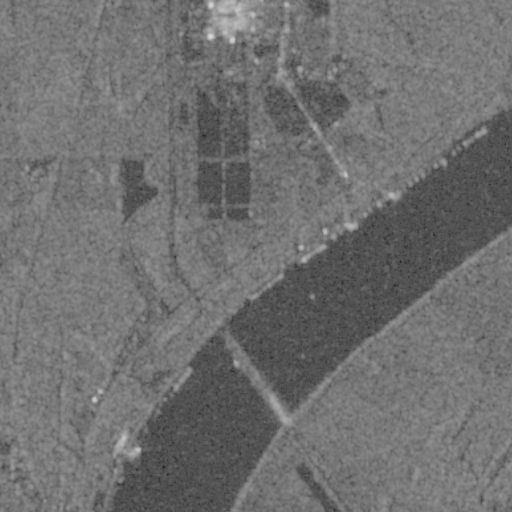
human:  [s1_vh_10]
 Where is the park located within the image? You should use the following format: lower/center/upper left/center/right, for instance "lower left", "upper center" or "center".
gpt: The park is located in the lower left of the image.
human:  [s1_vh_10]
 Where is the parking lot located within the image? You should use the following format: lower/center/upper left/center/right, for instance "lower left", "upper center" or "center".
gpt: The parking lot is located in the upper center of the image.
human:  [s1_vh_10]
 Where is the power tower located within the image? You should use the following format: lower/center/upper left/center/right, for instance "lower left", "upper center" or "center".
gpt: The power tower is located in the upper center of the image.
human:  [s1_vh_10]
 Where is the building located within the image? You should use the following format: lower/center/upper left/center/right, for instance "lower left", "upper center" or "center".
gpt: The building is located in the upper center of the image.
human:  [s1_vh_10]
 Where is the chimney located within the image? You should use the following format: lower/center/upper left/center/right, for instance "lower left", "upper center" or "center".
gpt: The chimney is located in the upper center of the image.
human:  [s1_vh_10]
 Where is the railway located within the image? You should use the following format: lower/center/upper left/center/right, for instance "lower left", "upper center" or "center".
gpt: The railway is located in the upper center of the image.
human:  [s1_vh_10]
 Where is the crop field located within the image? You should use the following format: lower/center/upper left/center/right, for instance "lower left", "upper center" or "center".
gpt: There is no crop field in the image.

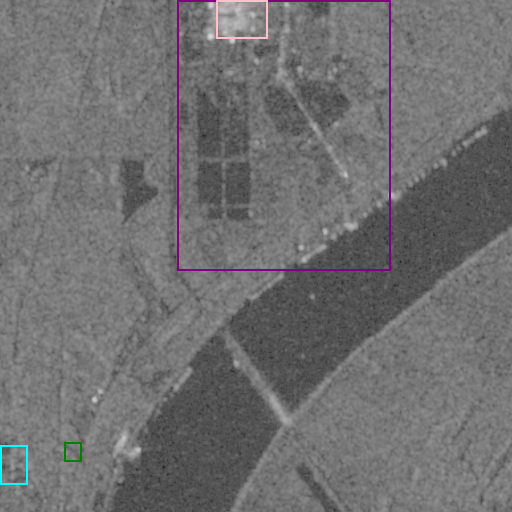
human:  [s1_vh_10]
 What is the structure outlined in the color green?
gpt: The structure outlined in green is a park.
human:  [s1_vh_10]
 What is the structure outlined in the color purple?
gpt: The structure outlined in purple is a power plant.
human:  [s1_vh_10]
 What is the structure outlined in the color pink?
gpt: The structure outlined in pink is a building.
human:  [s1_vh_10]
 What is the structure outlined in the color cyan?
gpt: The structure outlined in cyan is a building.
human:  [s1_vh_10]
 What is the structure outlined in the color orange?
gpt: There is no orange outline.